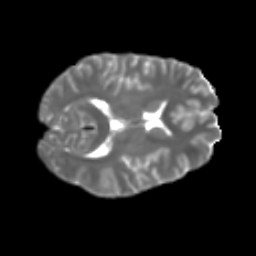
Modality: T2w
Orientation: axial
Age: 23
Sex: female
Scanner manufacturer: ge
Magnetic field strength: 3 T
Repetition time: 7.8 s
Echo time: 0.0606 s